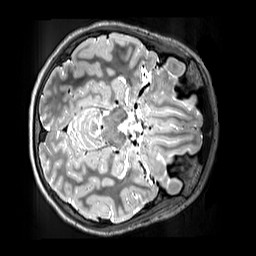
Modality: T2w
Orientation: axial
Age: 11
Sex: male
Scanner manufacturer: siemens
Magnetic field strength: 3 T
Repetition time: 3.2 s
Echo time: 0.408 s